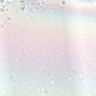
Metastatic tissue present: no